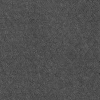
Atmospheric dust classification: not_dusty